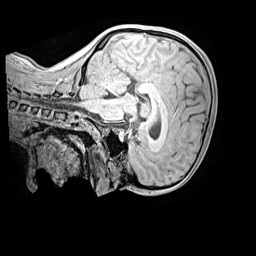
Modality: MP2RAGE
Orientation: sagittal
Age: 11
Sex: female
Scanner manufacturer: siemens
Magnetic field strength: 3 T
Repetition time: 4 s
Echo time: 0.00299 s